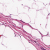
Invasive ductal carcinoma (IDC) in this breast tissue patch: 0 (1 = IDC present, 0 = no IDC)